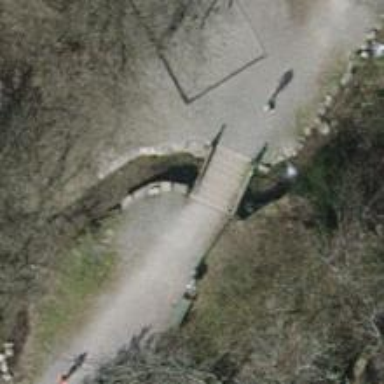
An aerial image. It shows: Footway bridge with fine gravel surface.